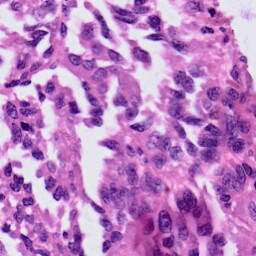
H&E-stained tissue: Skin